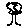
Label: tree